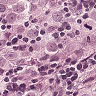
Metastatic tissue present: yes